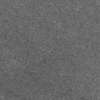
Label: dusty